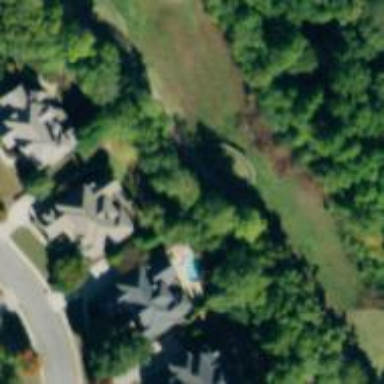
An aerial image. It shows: Path for both road and golf.